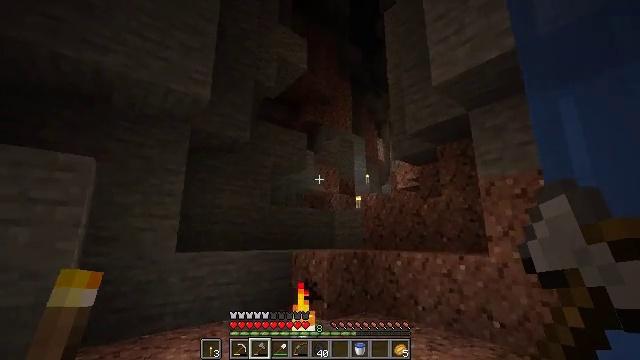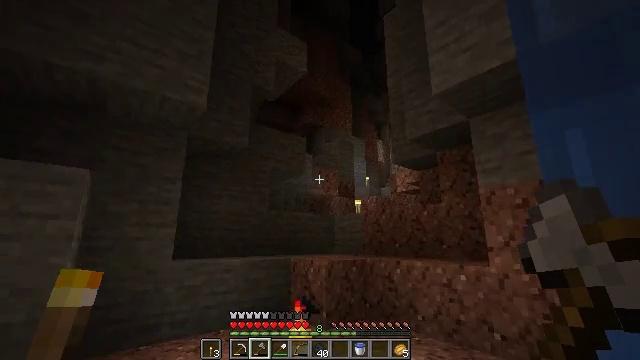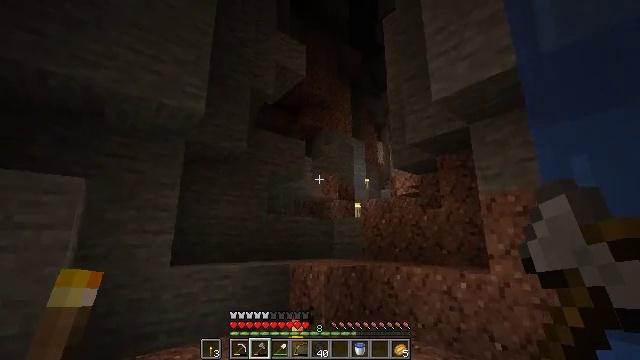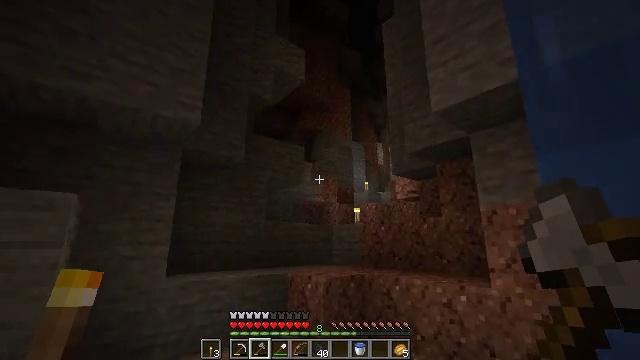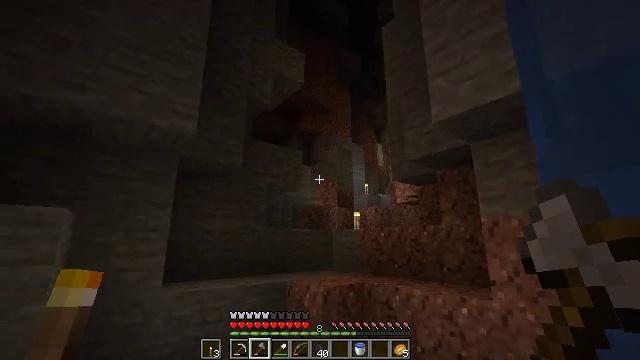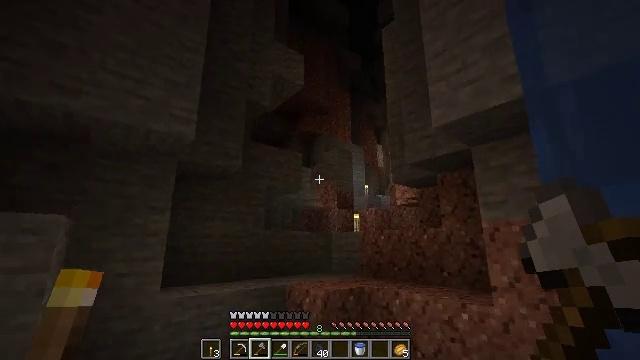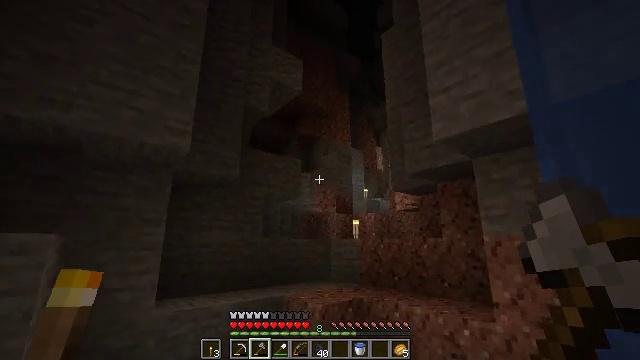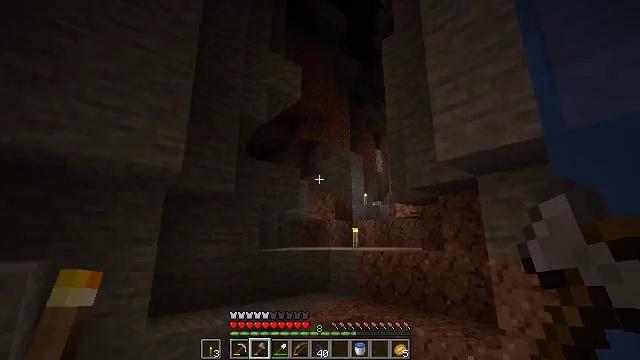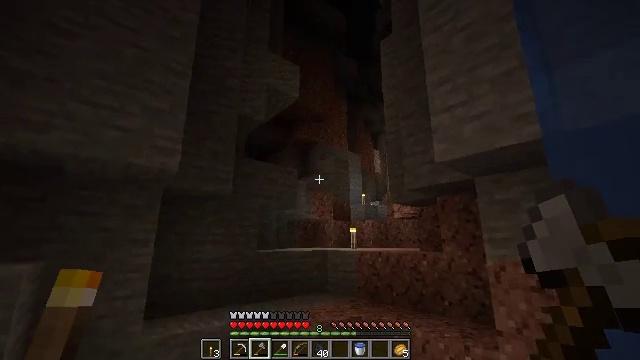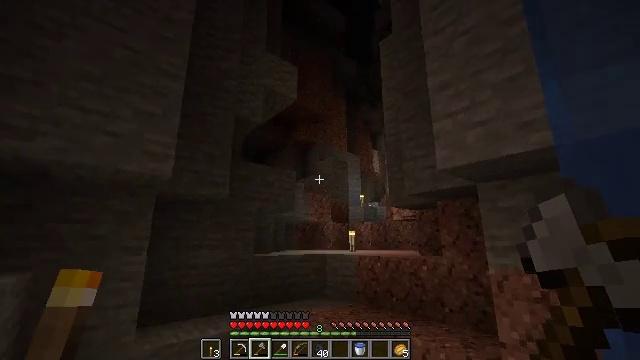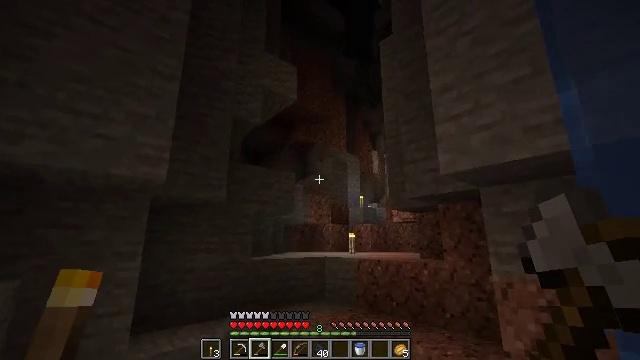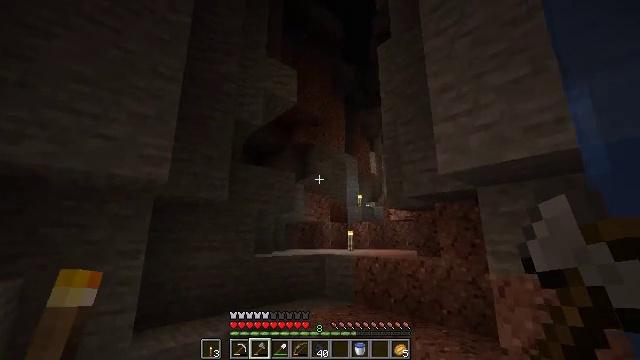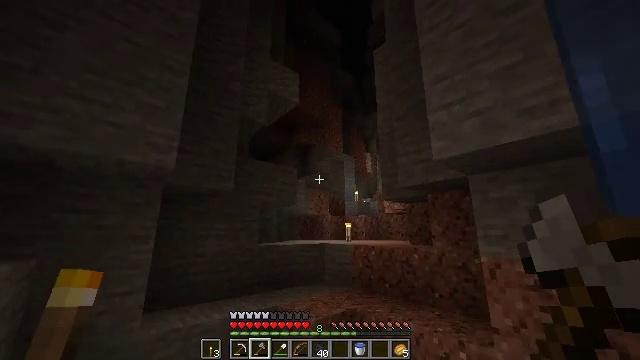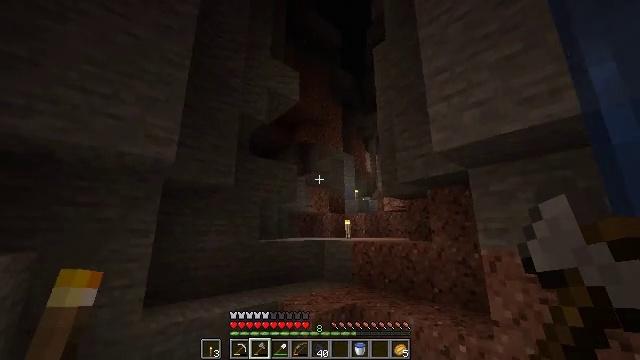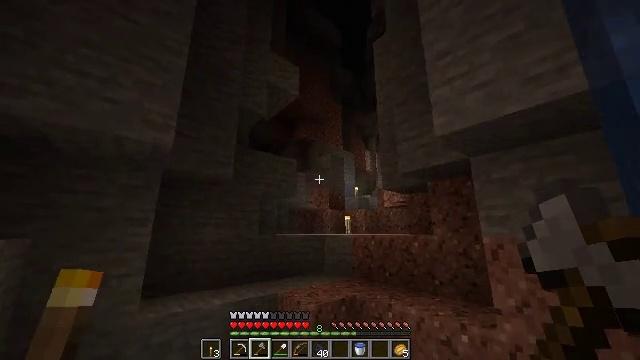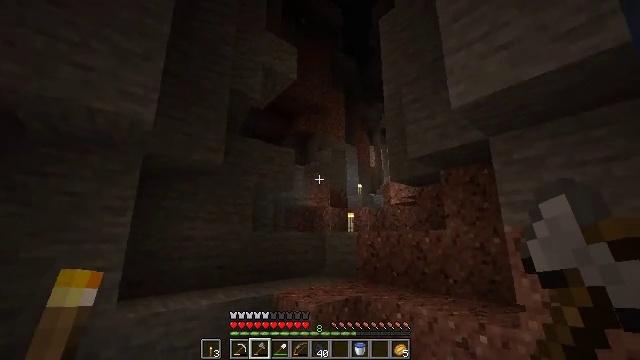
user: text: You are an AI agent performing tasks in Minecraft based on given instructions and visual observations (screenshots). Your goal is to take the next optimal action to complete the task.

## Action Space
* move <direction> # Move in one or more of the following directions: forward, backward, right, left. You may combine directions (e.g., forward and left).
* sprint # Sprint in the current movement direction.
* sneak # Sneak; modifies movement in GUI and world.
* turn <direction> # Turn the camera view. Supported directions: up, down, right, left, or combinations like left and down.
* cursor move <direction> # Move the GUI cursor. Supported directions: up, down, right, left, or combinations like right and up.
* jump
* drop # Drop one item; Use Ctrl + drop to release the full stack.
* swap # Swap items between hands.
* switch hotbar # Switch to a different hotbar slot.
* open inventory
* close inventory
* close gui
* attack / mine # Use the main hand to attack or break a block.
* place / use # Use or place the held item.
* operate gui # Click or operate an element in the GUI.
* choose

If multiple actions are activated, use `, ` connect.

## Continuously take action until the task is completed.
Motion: motion action
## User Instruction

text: Mine oak leaves.
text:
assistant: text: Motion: move forward, sprint, jump
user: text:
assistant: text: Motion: move forward, sprint, jump
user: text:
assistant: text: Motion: move forward, sprint, jump
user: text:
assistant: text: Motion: move forward, sprint, jump
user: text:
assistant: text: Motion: move forward, sprint, jump
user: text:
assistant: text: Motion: move forward, sprint, jump
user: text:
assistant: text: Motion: move forward, sprint
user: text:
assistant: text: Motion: move forward, sprint
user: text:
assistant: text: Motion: move forward, sprint
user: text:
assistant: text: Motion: move forward, sprint
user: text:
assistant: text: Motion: move forward, sprint
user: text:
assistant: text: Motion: move forward, sprint
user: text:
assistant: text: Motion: move forward, sprint
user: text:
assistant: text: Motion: move forward, sprint
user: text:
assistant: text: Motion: move forward, sprint
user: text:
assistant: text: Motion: move forward, sprint
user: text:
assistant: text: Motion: move forward, sprint
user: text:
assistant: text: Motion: move forward, sprint
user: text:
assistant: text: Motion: move forward, sprint
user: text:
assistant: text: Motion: move forward, sprint, jump
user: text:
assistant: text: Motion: move forward, sprint, turn right, jump
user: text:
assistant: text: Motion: move forward, sprint, turn right, jump
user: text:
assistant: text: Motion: move forward, sprint, turn right, jump
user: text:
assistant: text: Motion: move forward, sprint, turn right, jump
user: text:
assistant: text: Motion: move forward, sprint, jump
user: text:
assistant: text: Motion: move forward, sprint, turn right
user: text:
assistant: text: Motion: move forward, sprint, turn right and down
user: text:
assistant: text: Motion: move forward, sprint, turn right and down
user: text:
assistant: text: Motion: move forward, sprint
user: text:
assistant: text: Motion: move forward, sprint, jump